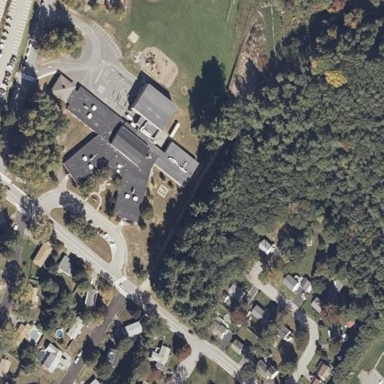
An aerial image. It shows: School used for education purposes.